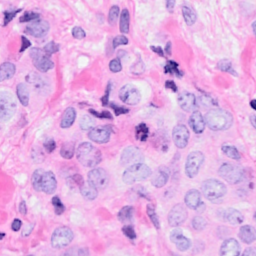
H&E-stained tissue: Breast